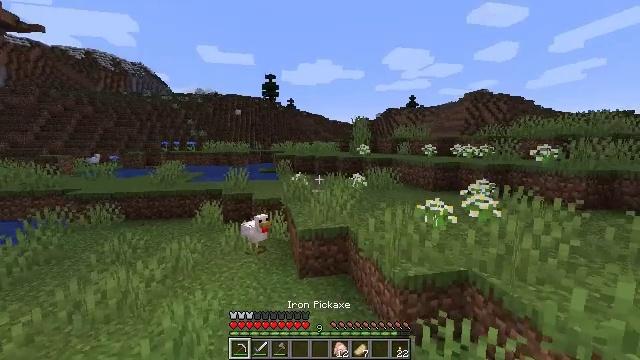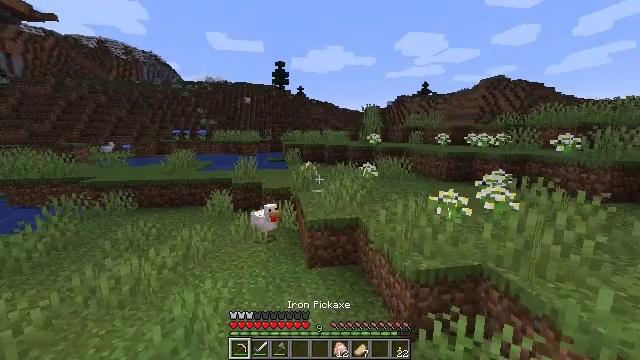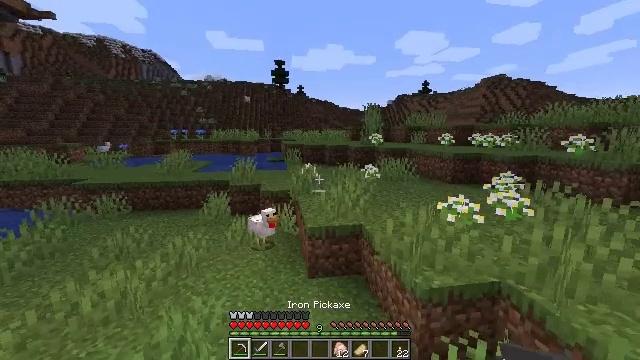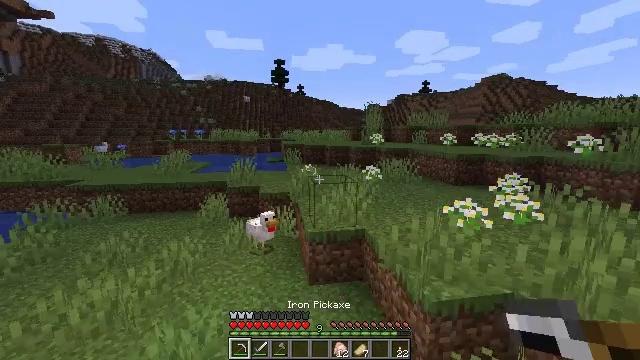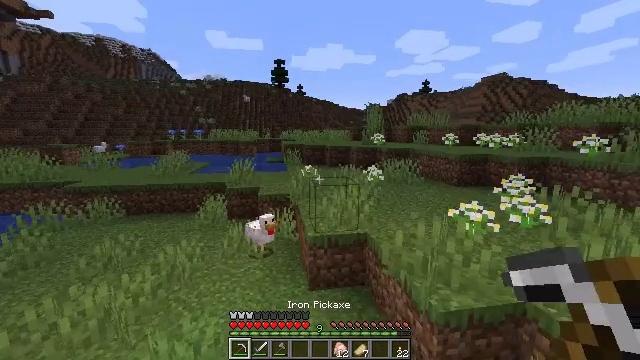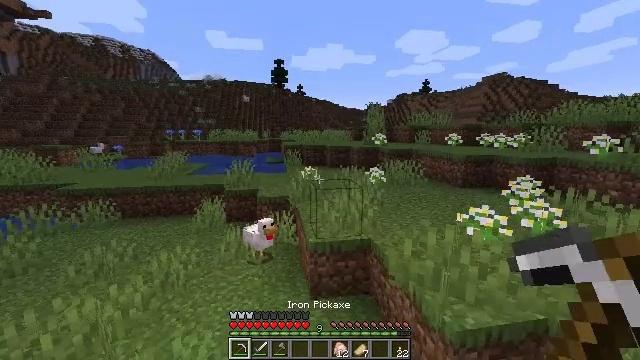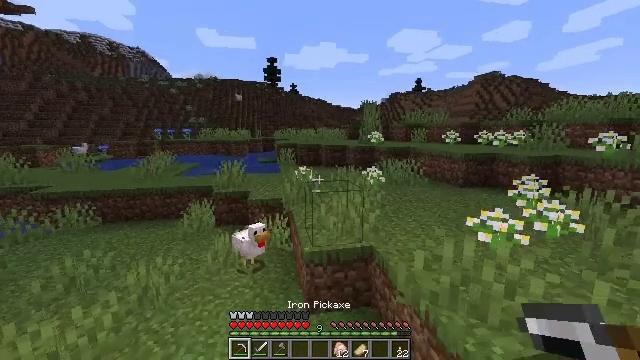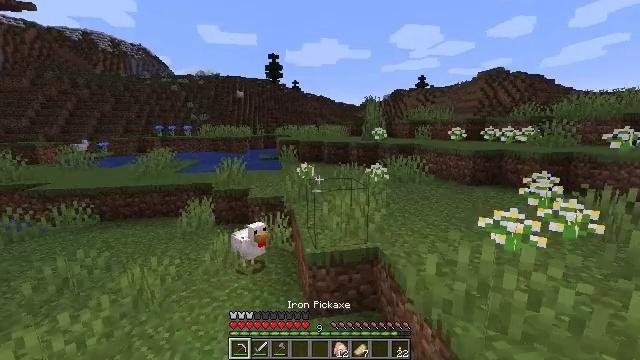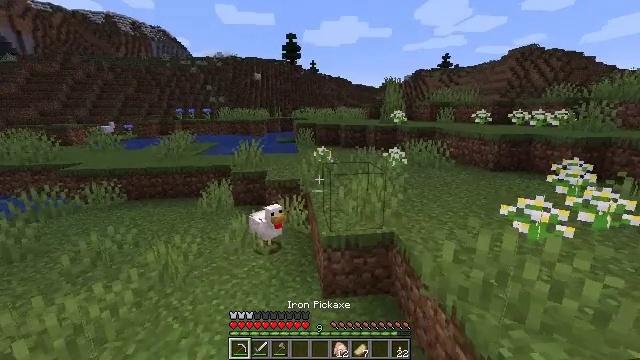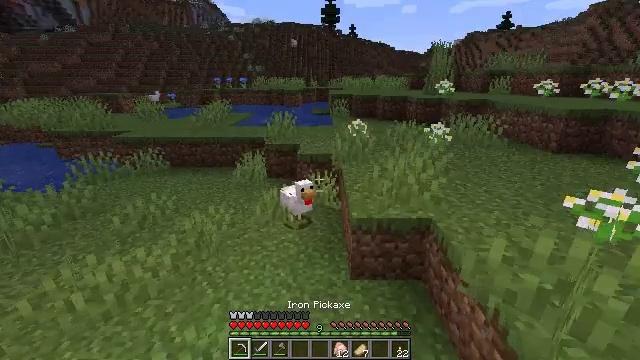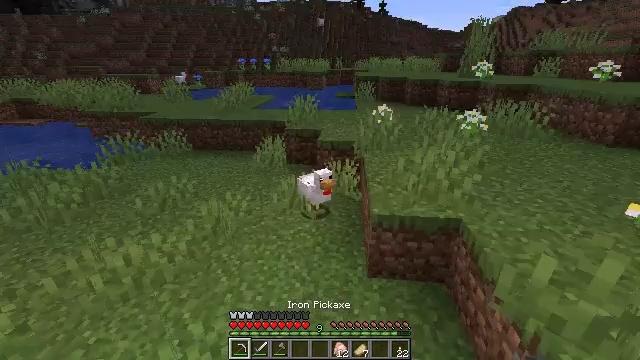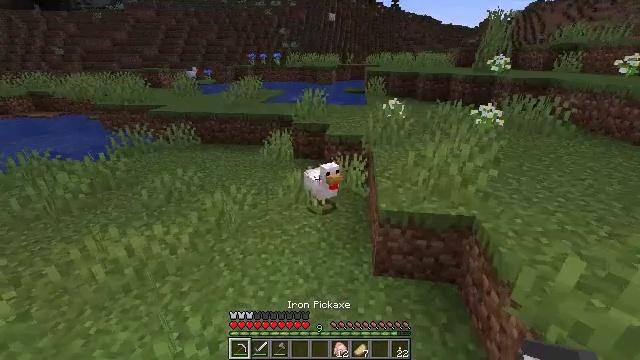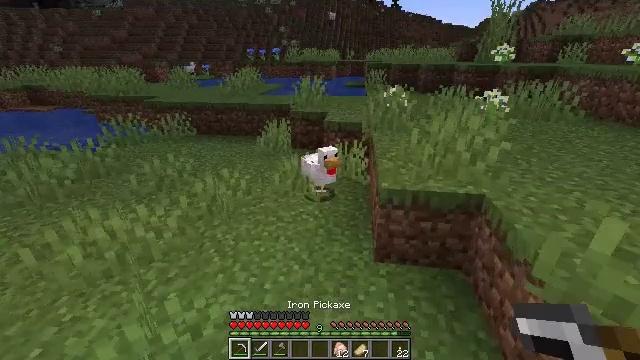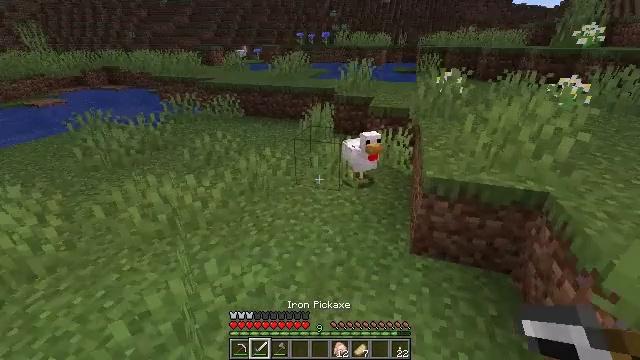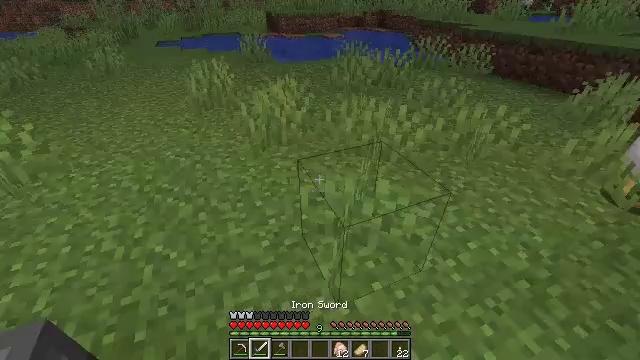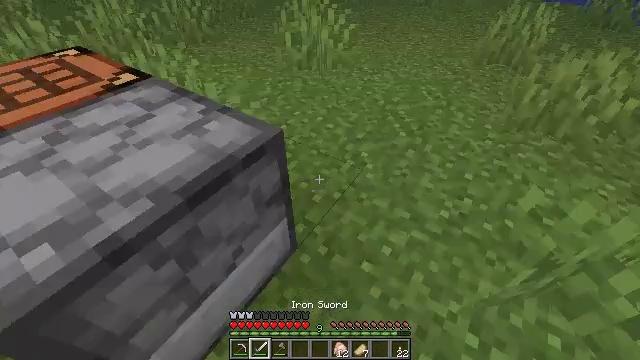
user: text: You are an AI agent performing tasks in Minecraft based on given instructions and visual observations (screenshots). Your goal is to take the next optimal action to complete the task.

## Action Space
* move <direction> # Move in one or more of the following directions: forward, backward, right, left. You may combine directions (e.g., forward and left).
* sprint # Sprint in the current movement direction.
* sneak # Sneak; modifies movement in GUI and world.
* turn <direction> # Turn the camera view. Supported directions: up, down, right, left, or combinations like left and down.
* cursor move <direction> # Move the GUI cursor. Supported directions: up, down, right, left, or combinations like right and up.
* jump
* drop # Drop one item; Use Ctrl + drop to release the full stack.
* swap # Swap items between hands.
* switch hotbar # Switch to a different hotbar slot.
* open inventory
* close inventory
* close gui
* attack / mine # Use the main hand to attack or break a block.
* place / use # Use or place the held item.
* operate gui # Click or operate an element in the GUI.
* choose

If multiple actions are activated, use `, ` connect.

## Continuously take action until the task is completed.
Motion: motion action
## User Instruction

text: Hunt animals.
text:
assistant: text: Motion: move forward, turn left and down, switch to hotbar 1
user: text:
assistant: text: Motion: move forward
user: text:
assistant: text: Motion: move forward
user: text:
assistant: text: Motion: move forward
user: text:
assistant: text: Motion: move forward
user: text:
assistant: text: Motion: move forward, turn right
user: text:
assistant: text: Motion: move forward
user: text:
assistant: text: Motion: move forward, turn left and down
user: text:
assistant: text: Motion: move forward, turn left and down
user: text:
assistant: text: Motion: turn left and down
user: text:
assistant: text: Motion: turn left
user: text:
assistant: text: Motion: no_op
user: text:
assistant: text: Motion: turn left and down, switch to hotbar 2
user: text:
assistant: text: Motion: turn left and down, switch to hotbar 2
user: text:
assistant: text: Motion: turn left and down, switch to hotbar 2
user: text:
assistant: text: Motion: turn left and down
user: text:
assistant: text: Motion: turn left
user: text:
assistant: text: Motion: turn left
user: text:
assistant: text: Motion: no_op
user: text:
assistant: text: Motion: turn left
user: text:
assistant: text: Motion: turn left
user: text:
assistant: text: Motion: turn up
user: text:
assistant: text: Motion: use / place
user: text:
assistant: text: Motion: use / place
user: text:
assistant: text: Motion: use / place
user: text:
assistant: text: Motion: no_op
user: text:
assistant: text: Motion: no_op
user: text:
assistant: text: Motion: open gui
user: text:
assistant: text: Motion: no_op
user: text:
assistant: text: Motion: no_op